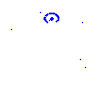
Particle: proton